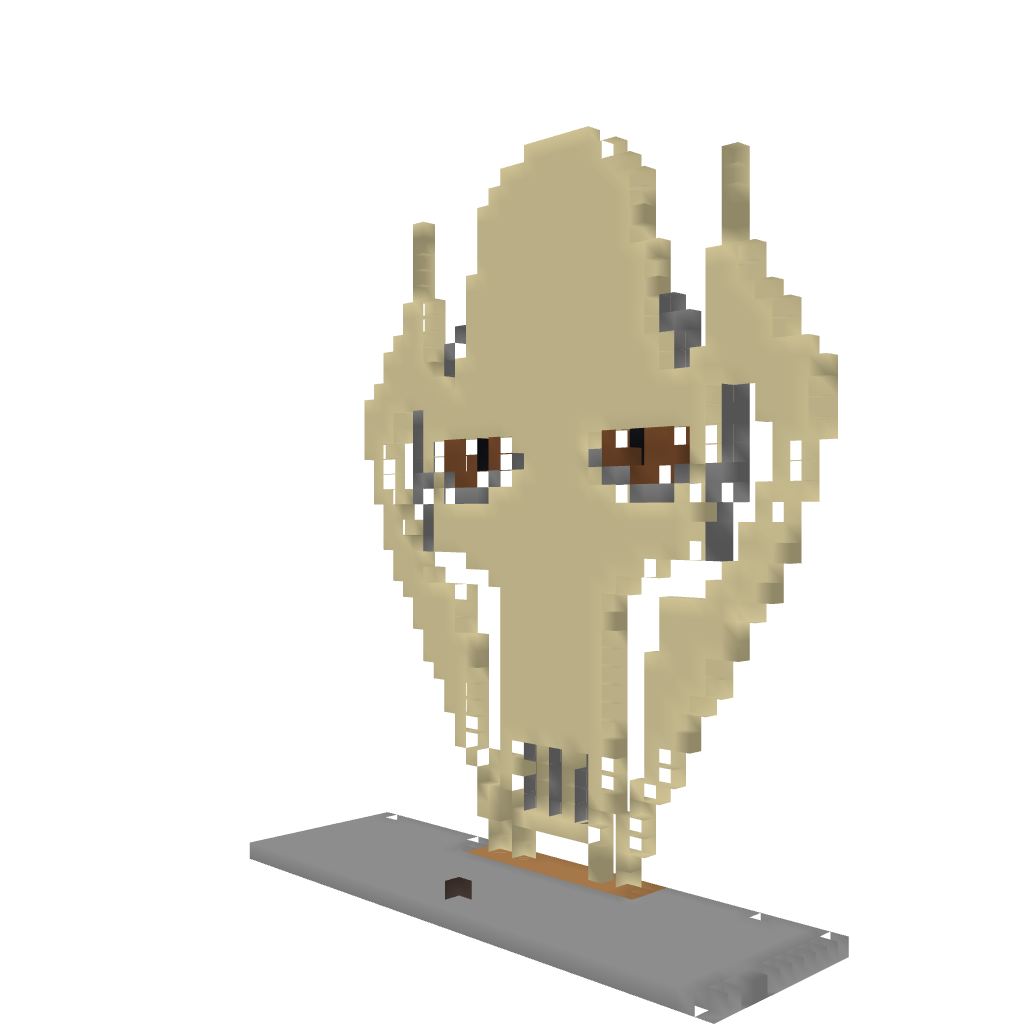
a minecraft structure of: General Grievous